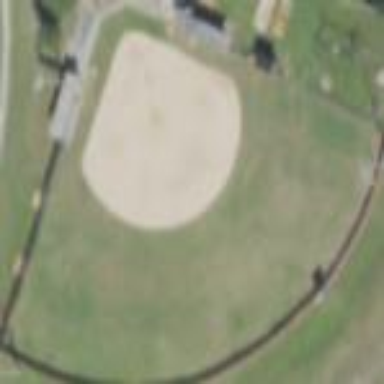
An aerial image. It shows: Baseball pitch for leisure land.